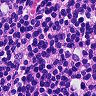
Metastatic tissue present: no